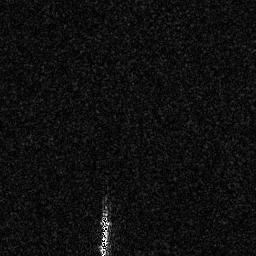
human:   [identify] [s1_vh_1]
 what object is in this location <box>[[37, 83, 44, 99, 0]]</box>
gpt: <ref>1 medium ship at the bottom</ref>